Interaction volume radius: 5 \u00c5
Interaction volume height: 50 \u00c5
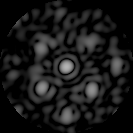
Disorder parameter: 0.4016